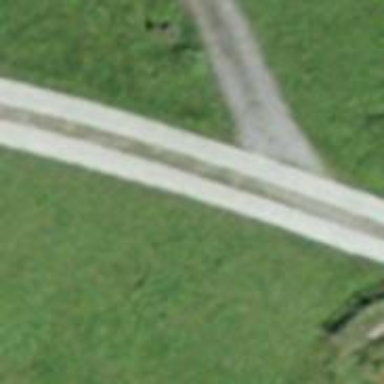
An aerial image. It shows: Unclassified paved road.